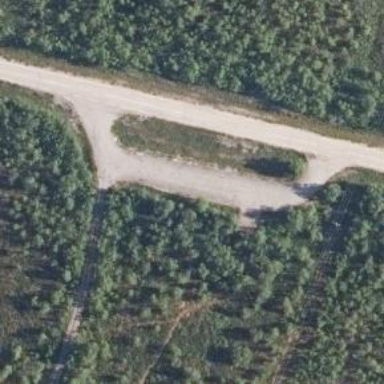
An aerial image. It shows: Asphalt surface at rest area.